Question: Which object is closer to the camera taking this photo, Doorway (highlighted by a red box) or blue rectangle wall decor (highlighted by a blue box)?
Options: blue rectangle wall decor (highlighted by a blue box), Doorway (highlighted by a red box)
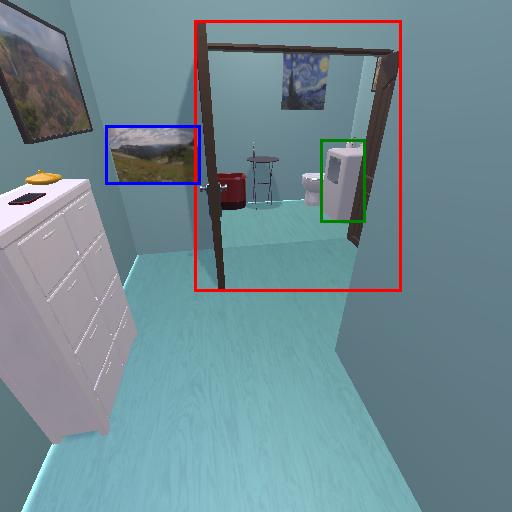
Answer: blue rectangle wall decor (highlighted by a blue box)